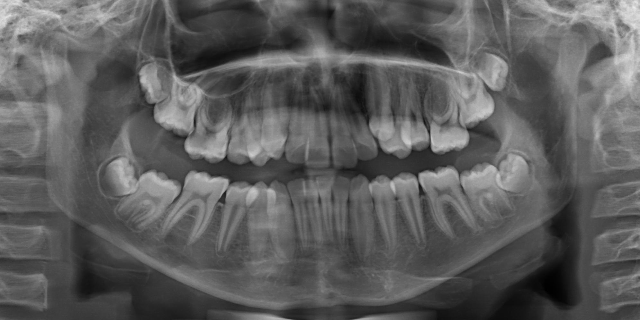
adult